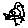
Label: bird